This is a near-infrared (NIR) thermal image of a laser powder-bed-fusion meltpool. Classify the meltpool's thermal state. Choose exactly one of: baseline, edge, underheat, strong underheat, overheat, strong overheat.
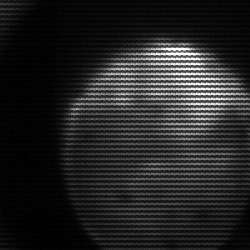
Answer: edge